Interaction volume radius: 10 \u00c5
Interaction volume height: 10 \u00c5
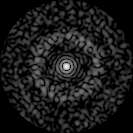
Disorder parameter: 0.853